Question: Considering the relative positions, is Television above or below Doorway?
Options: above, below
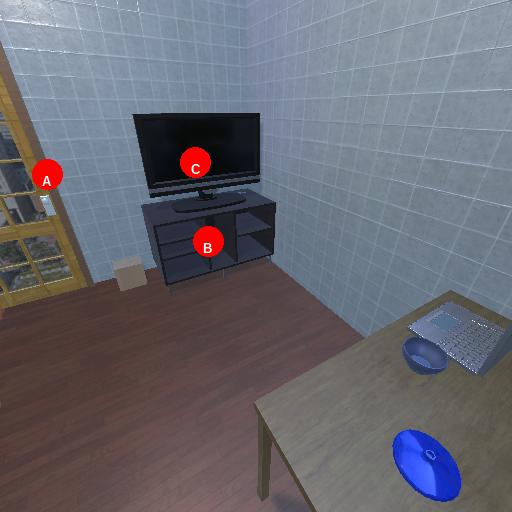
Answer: above